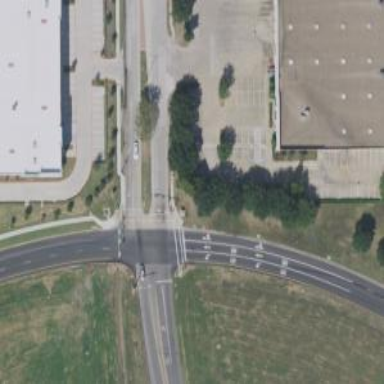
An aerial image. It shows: Secondary road with frontage road.